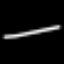
Label: line